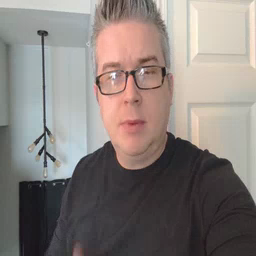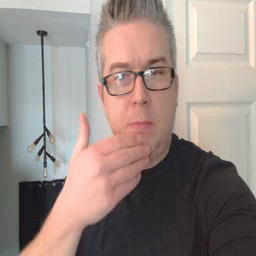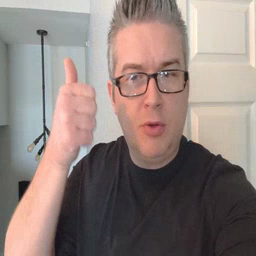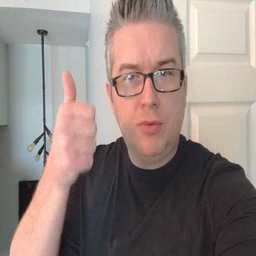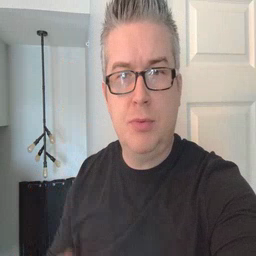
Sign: better